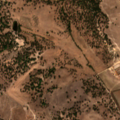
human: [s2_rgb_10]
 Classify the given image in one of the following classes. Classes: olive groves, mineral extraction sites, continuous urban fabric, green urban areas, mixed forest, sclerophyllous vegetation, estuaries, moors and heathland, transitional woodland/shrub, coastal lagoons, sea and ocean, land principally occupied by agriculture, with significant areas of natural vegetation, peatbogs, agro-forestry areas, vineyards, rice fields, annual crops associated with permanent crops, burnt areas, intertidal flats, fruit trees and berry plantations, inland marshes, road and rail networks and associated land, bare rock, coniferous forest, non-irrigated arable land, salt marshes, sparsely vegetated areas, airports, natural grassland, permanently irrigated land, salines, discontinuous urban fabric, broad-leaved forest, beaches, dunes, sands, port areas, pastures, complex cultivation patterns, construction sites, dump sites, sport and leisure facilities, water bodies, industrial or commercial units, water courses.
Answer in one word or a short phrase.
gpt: non-irrigated arable land, rice fields, olive groves, agro-forestry areas